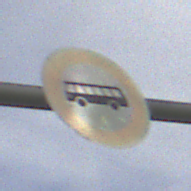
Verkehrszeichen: VerbotKraftomnibusse
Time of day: MorningAfternoon
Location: Outdoor (Suburban)
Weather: PartlyCloudy
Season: NotSpecified
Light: Natural